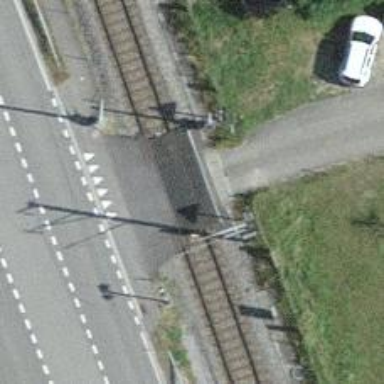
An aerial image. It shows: Level crossing with full barriers and lights.